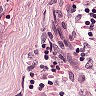
Metastatic tissue present: no